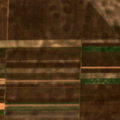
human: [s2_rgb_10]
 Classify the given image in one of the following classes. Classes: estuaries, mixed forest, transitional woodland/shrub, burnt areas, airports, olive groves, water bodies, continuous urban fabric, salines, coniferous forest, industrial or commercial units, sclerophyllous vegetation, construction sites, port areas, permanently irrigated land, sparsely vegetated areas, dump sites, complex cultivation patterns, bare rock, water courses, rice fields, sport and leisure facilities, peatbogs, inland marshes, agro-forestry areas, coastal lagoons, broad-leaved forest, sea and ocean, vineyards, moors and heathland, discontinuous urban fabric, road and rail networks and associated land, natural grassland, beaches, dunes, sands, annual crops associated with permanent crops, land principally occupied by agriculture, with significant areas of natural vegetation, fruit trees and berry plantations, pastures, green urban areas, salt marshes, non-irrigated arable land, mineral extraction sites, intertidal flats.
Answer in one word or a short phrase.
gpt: non-irrigated arable land